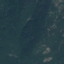
Label: Forest